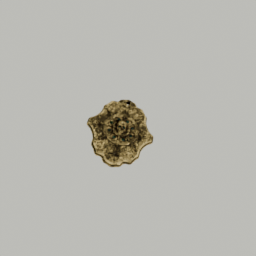
Label: decoration